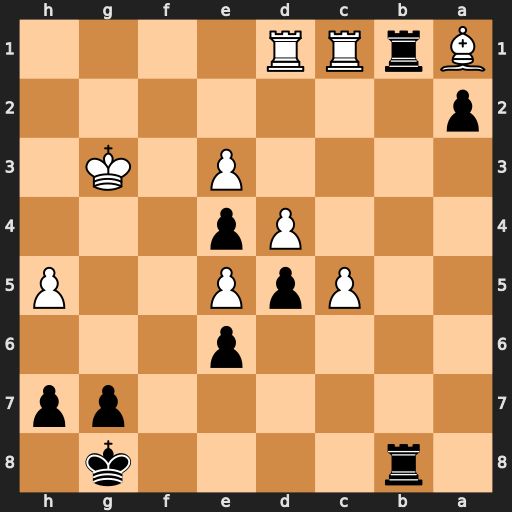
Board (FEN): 1r4k1/6pp/4p3/2PpP2P/3Pp3/4P1K1/p7/BrRR4
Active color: b
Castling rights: -
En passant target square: -
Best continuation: Rxc1 Rxc1 Rb1 Rc2 Rxa1